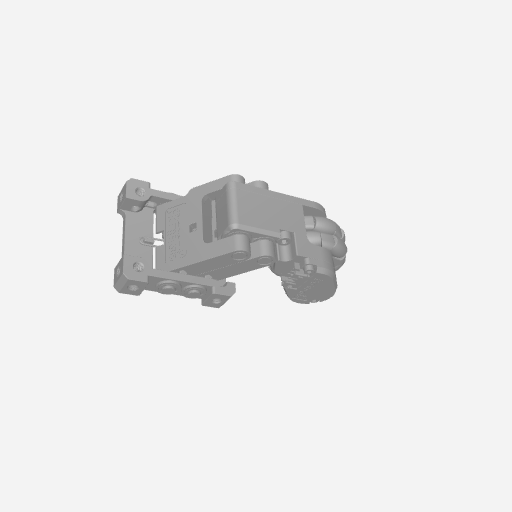
Part: Odometry4Bar